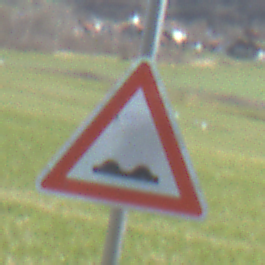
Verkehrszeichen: UnebeneFahrbahn
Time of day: MorningAfternoon
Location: Outdoor (Nature)
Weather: PartlyCloudy
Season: NotSpecified
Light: Natural